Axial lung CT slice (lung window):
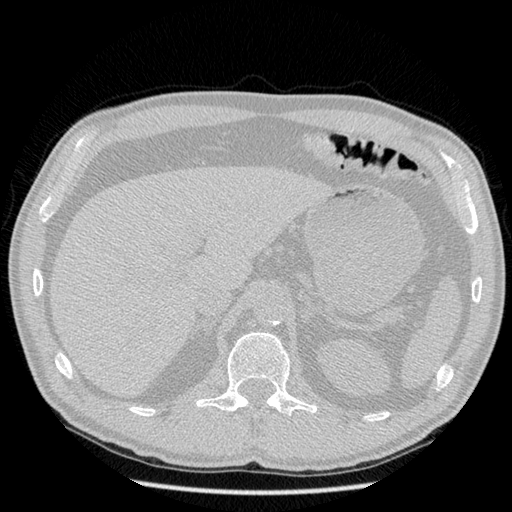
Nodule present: no